Question: Here's what I'm trying to achieve:

This is the HTML code I wrote:
'''
<div id="wrapper"> <!--This is the Div 1 in the picture-->
<div id="topBar"> <!--This is the Div 2 in the picture-->
<div id="logo"></div> <!--This is the Div 4 in the picture-->
<div id="menu"></div> <!--This is the Div 5 in the picture-->
<div id="login"><!--This is the Div 6 in the picture-->
<div class="loginElement"><input type="text" id="txtUsername" class="loginElementBox" size="29" value="User name" onClick="usernameFocus()" onBlur="usernameBlur()" /></div>
<div class="loginElement">
<input type="text" name="txtFakePassword" id="txtFakePassword" class="loginElementBox" value="Password" onfocus="passwordFocus()" /><input style="display:none;" type="password" id="txtPassword" class="loginElementBoxFocus" onBlur="passwordBlur()" />
</div>
<input type="button" id="btnLogin" value="" onclick="login()"><br />
<span id="lblError"></span>
</div><!--Closing "login"-->
</div><!--Closing "topBar"-->
<div id="central"> <!--This is the Div 3 in the picture-->
<div id="top3"> <!--This is the Div 7 in the picture-->
</div>
</div><!--Closing "central"-->
</div><!--Closing "wrapper"-->
'''
and this is the CSS:
'''
#wrapper
{
width:800px;
background-color:#f2f2e8;
position:relative;
left:50%;
margin-left:-400px;
border-radius: 10px;
-moz-border-radius: 10px;
padding:5px;
}
#topBar
{
width:780px;
border: 1px solid;
border-color: #dbd9ca;
border-radius: 10px;
-moz-border-radius: 10px;
margin:5px;
padding:5px;
}
#logo
{
width:153px;
height:66px;
background-image:url(../images_ui/logo2.png);
background-repeat:no-repeat;
background-position:left center;
margin:5px;
padding:5px;
float:left;
}
#menu
{
float:left;
width:400px;
position:relative;
}
#login
{
float:right;
width:80px;
}
#central
{
width:780px;
border: 1px solid;
border-color: #dbd9ca;
border-radius: 10px;
-moz-border-radius: 10px;
margin:5px;
margin-top:20px;
padding:5px;
}
'''
Inside Div 6 I have a few more Divs
It all just comes out scrambled. Div 2 and Div 3 look OK inside Div 1, and Div 7 looks nice inside Div 3, but once I add Divs 3, 4, 5... I tried several things, with float, position etc - nothing worked, I can't arrange it as I want it. Any ideas how to make it work?
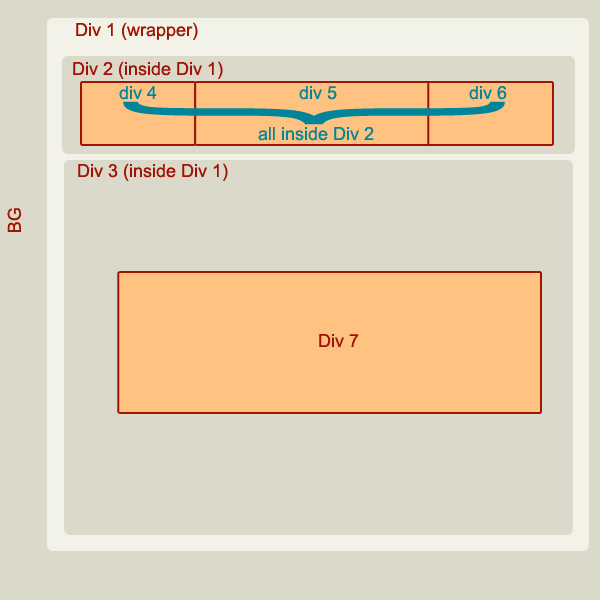
Answer: '''
#Div1
{
width:800px;
margin:0 auto;
overflow:hidden;
float:left;
}
#Div2
{
width:100%;
float:left;
}
#Div3
{
width:100%;
clear:both;
}
#Div4, #Div6
{
float:left;
width:30%;
}
#Div5
{
float:left;
width:40%;
}
#Div7
{
width:70%;
margin:50px auto;
}
'''
If I haven't forgotten something that should be round about it